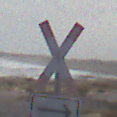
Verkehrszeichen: Andreaskreuz
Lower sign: RichtungsangabeDurchPfeile4
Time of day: Midday
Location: Outdoor (Nature)
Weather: PartlyCloudy
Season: NotSpecified
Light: Natural